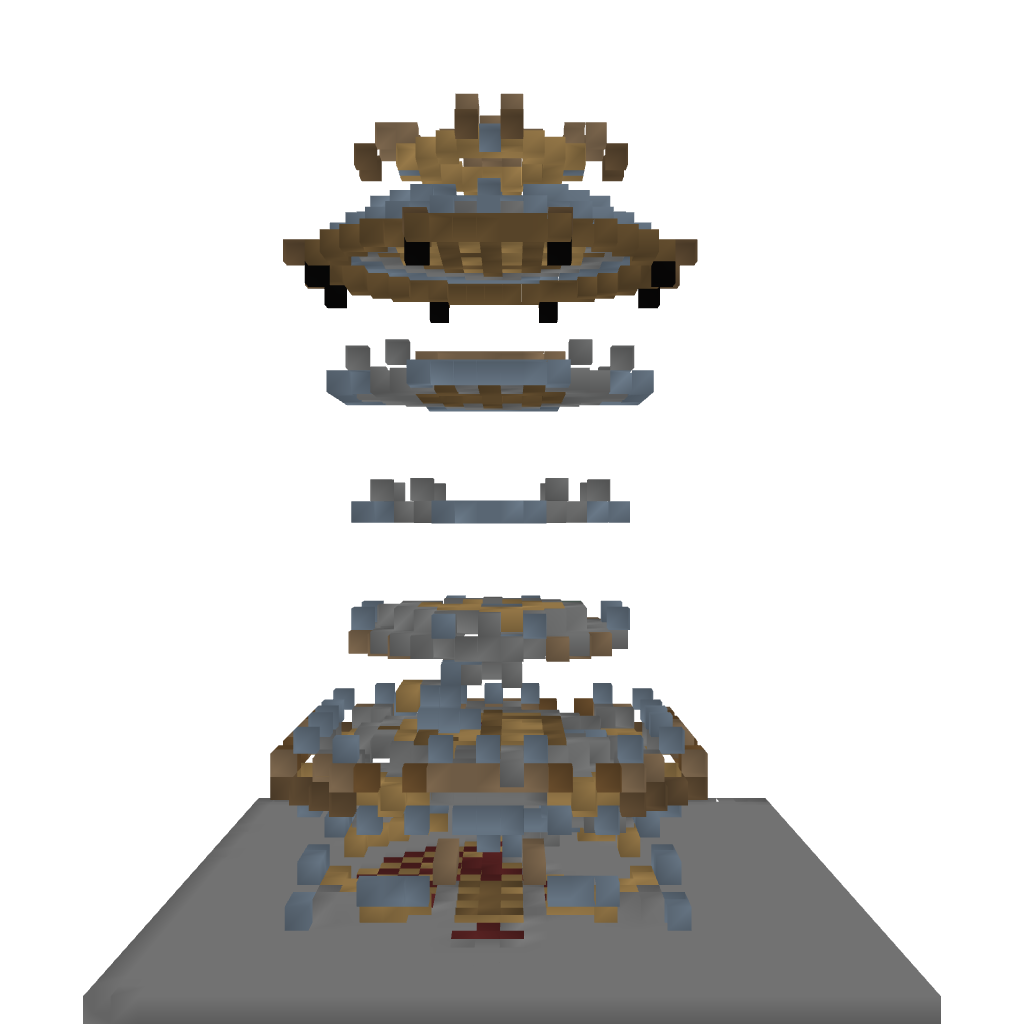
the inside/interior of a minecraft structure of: Herobrine's Tower